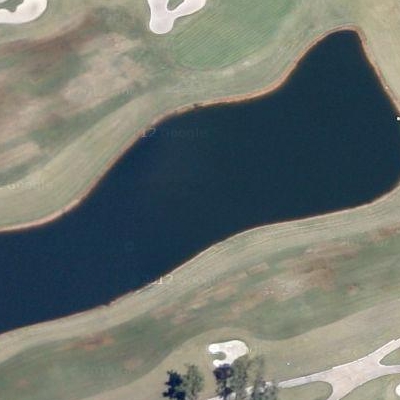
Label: dRiverLake